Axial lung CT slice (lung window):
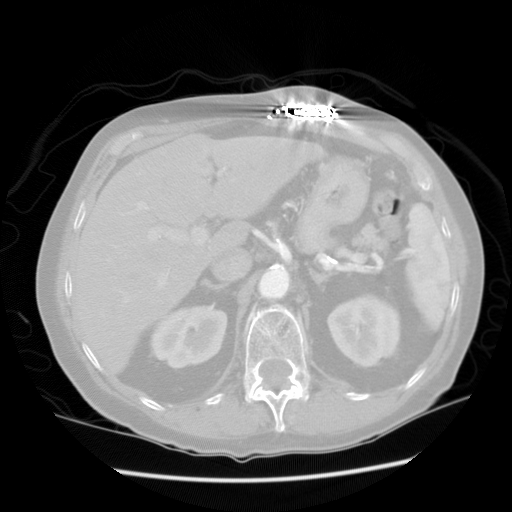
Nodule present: no